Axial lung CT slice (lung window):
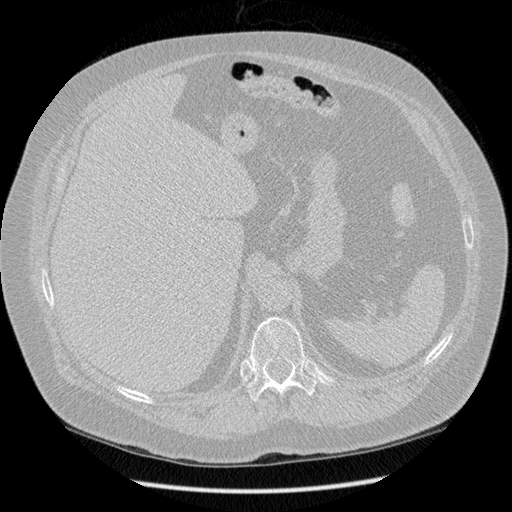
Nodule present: no